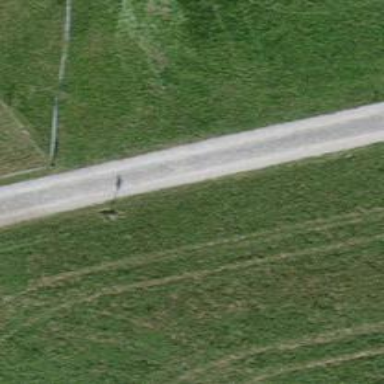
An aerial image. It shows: Compacted track with grade2 level.